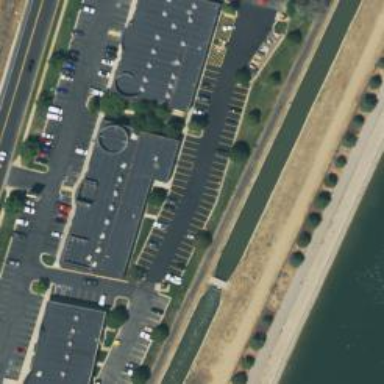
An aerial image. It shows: Paved parking area.